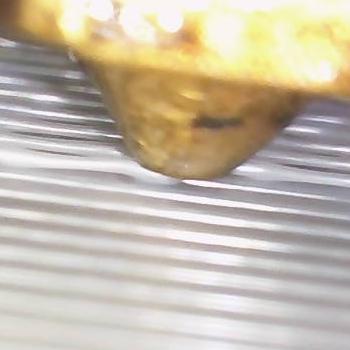
Flow rate: 48%